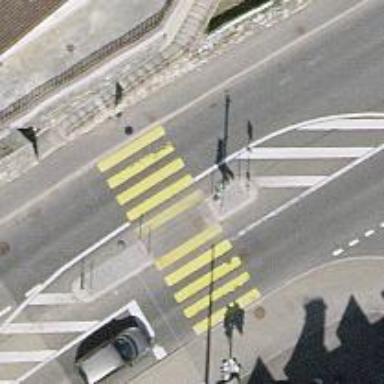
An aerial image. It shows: Uncontrolled crossing with zebra marking and crossing island.